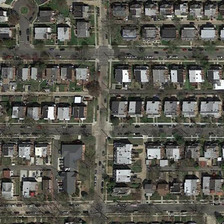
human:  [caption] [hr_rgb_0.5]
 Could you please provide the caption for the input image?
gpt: many buildings and green trees are in a dense residential area .

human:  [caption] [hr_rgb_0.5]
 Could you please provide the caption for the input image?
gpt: many buildings and green trees are in a dense residential area .

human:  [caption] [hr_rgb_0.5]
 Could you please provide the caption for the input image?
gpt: many buildings and green trees are in a dense residential area .

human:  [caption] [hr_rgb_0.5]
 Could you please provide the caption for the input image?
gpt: many buildings and green trees are in a dense residential area .

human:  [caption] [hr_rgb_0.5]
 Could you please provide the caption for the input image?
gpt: many buildings and green trees are in a dense residential area .